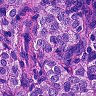
Metastatic tissue present: yes